Interaction volume radius: 5 \u00c5
Interaction volume height: 10 \u00c5
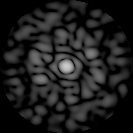
Disorder parameter: 0.8572